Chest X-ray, AP view. Patient: 70 years old, sex F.
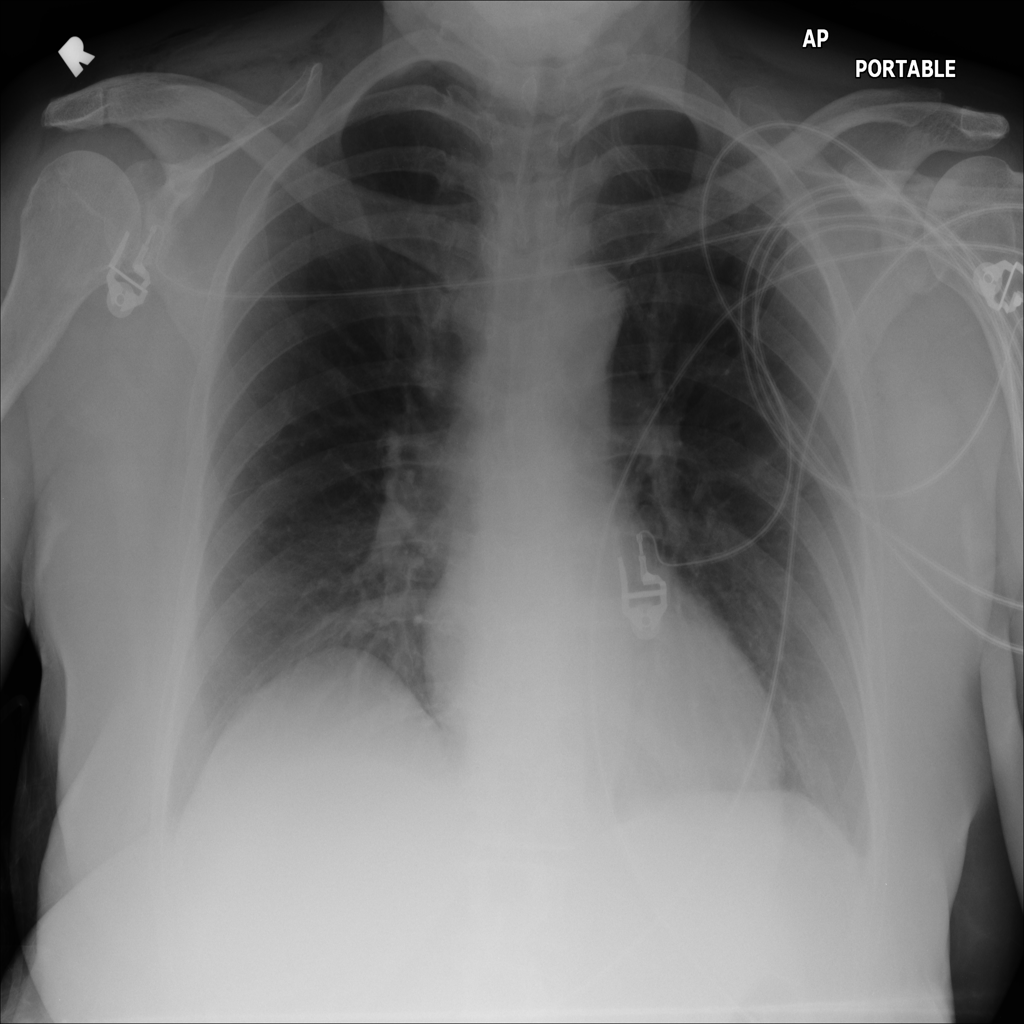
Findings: No Finding